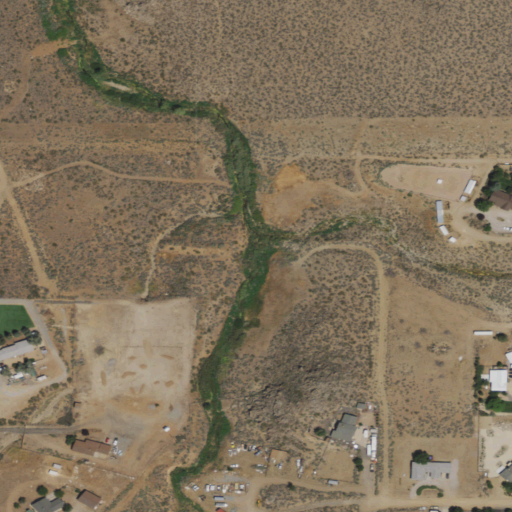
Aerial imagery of valley in Nevada named Lingle Ravine containing shrub, open development, low intensity development, and medium intensity development